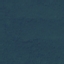
Land use / land cover class: Forest